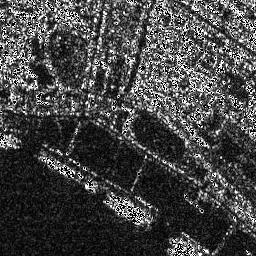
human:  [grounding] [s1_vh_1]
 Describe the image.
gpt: In the satellite image, there is  <ref>1 medium ship </ref> <box>[[40, 75, 57, 89, 0]]</box> located at bottom,  <ref>1 large ship </ref> <box>[[14, 58, 38, 75, 0]]</box> located at left.